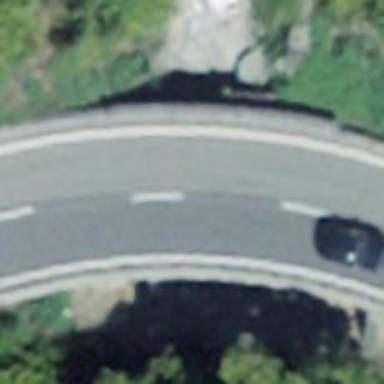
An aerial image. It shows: Primary highway bridge with asphalt surface.